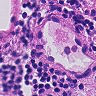
Metastatic tissue present: no